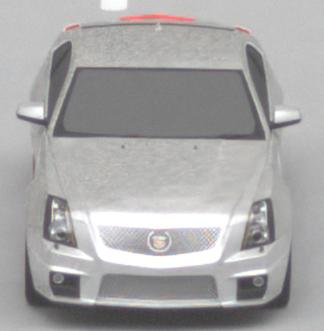
Make: Cadillac
Model: CTS-V
Detailed model: CTS-V (II) Limousine
Model produced from: 2008/11
Model produced until: 2010/12
Doors: 4
Color: white
Road condition: dry road
Daytime: morning or afternoon
Contrast: low contrast